Question: In a project I am working on, I have a ComboBox with dates that calculates the persons age depending on certain other criteria elsewhere in the application.
If the user selects a date, we pop up a notification to the user that we changed a few things on the form due to this.

As you can see in the picture, the combobox's items end up still staying on top of the messagebox when it pops up. The user can still click OK, and can move the box, but this is an odd way to present information to the user.
Is there a way to pop up the message box above this list, or hide the list before the messagebox comes up? I tried setting IsDropDownOpen, but that doesn't work.
: The MessageBox.Show event happens in the selection changed, which is why I figured it hadn't closed the drop down yet. How could one get around this though?
: Code I currently have goes like this. ComboBox uses a 'LostFocus' event (to handle typing and/or selecting) to call a CheckDOB method. CheckDOB is where I then show the MessageBox
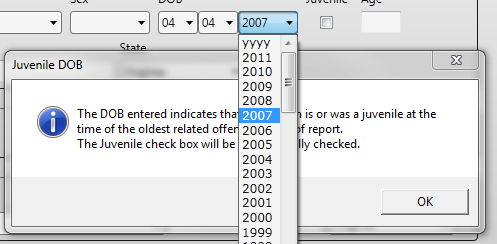
Answer: Well I can't reprodouce your issue, but I believe that using the Dispatcher can help.
Try this:
'''
Private Sub ComboBox_SelectionChanged(sender As System.Object, e As System.Windows.Controls.SelectionChangedEventArgs)
'Do what you need..
Me.Dispatcher.BeginInvoke(Sub()
MessageBox.Show("Message", "Caption", MessageBoxButton.OK, MessageBoxImage.Information)
End Sub)
End Sub
'''
'''
private void ComboBox_SelectionChanged(System.Object sender, System.Windows.Controls.SelectionChangedEventArgs e)
{
//Do what you need..
Dispatcher.BeginInvoke(new ThreadStart(() =>
{
MessageBox.Show("Message", "Caption", MessageBoxButton.OK, MessageBoxImage.Information);
}));
}
'''